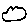
Label: cloud